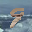
Label: 9